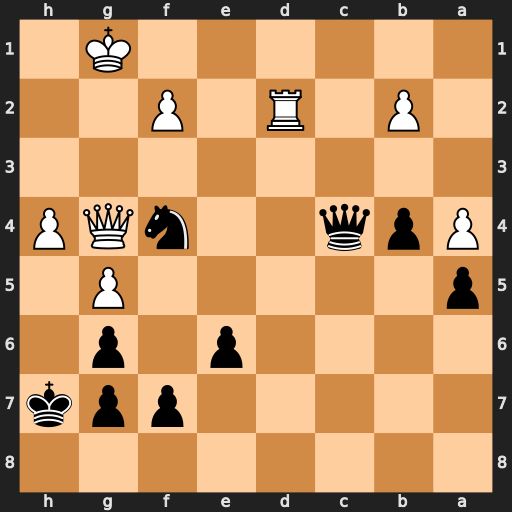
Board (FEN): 8/5ppk/4p1p1/p5P1/Ppq2nQP/8/1P1R1P2/6K1
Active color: b
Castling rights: -
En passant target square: -
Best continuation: Nh3+ Qxh3 Qc1+ Kg2 Qxd2